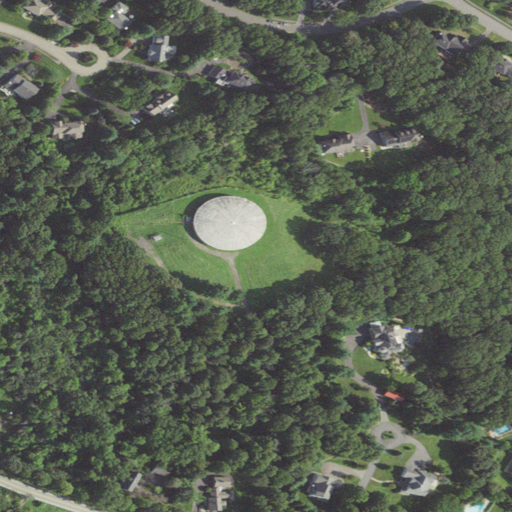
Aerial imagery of mountain in Massachusetts named Broad Hill containing deciduous forest, low intensity development, mixed forest, medium intensity development, open development, high intensity development, and woody wetlands